Question:
I have a graph like this ,it records every hours data for 21 days, the labels are like:
01-30 00:00, 01-30 01:00....now they are unreadable, so I want to set only one label per day, so only show everyday's first label: 01-30 00:00, 01-31 00:00,etc
my code is:
'''
fig1 = plt.figure()
ax = fig1.add_subplot(111)
ind = np.arange(len(timelist))
ax.bar(ind,reqlist,color='b')
ax.set_xlim((0,len(timelist)))
ax.set_ylabel('Number of request/video',size='x-large')
ax.set_title('Request per hour North',size='xx-large')
ax.set_xticks(ind)
ax.set_xticklabels(timelist,rotation=17)
'''
timelist is a list of string: ["01-30 00:00", "01-30 00:01".....]
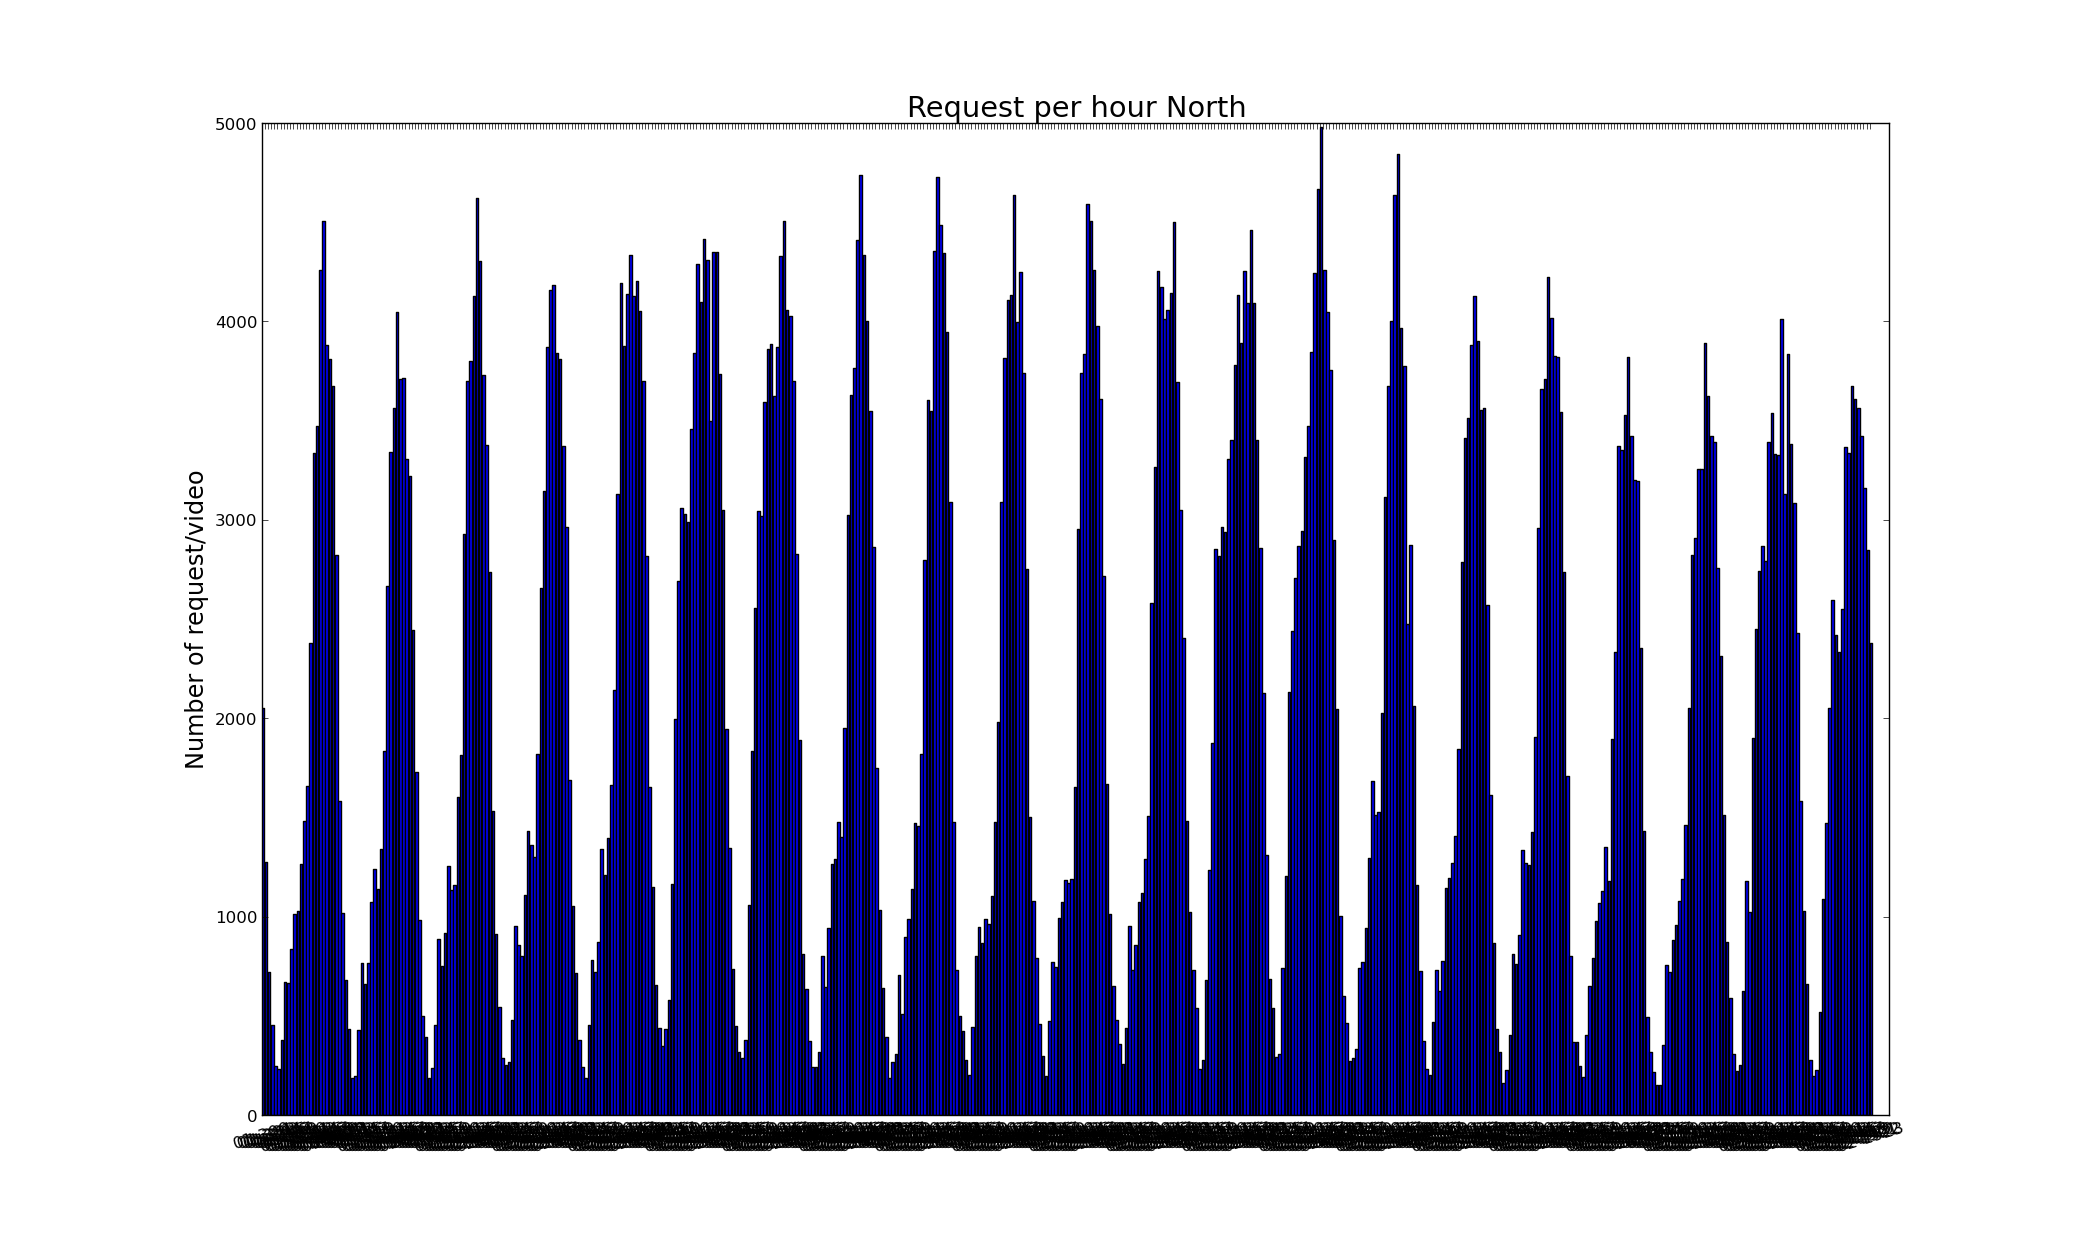
Answer: You can try giving only the labels you want and give an empty string for the rest.
For example if you want only the label every 24 (one day):
'''
newlist = []
for index, item in enumerate(timelist):
if index % 24 == 0:
newlist.append(item)
else:
newlist.append('')
ax.set_xticklabels(newlist, rotation=17)
'''